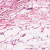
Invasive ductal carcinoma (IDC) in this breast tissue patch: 0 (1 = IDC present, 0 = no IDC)